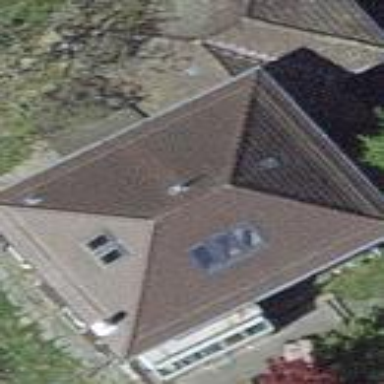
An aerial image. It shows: House with hipped roof.